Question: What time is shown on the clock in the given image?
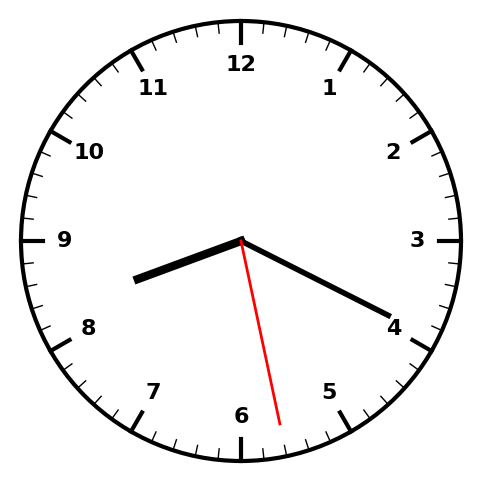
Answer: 08:19:28